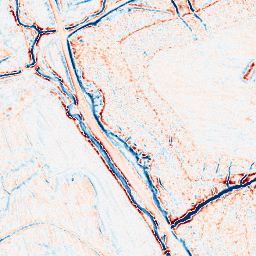
Category: edge_preserving
Decomposition family: bilateral
Decomposition parameters: d: 9
sigma_color: 25
sigma_space: 100
Upsampling method: quartic
Upsampling parameters: scale: 8
Upsampling scale: 8